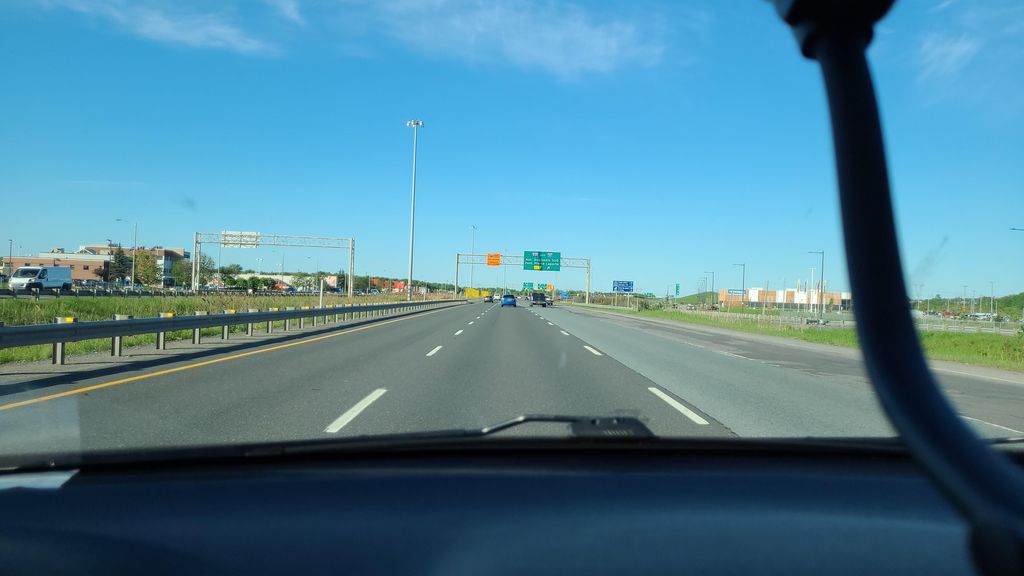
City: quebec_city